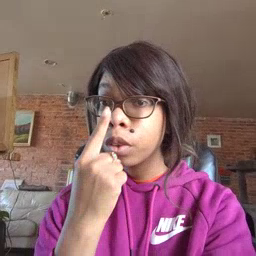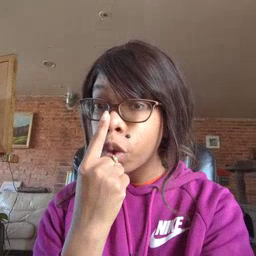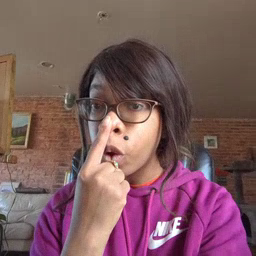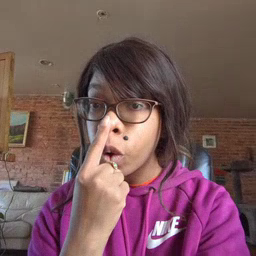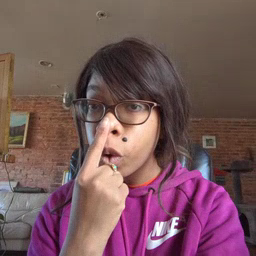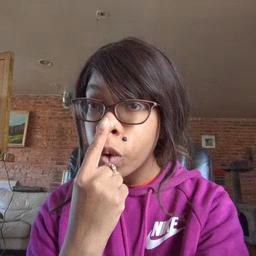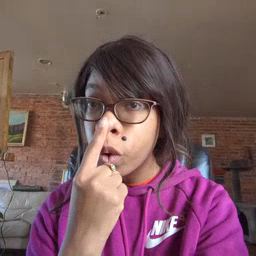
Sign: nose